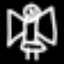
Label: angel